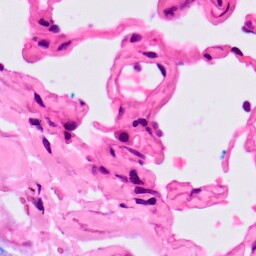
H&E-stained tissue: Lung